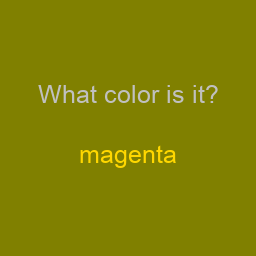
Color: gold
Color name shown: magenta
Background color: olive
Question text color: silver